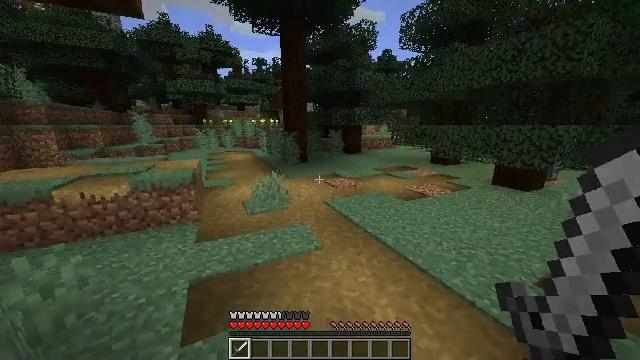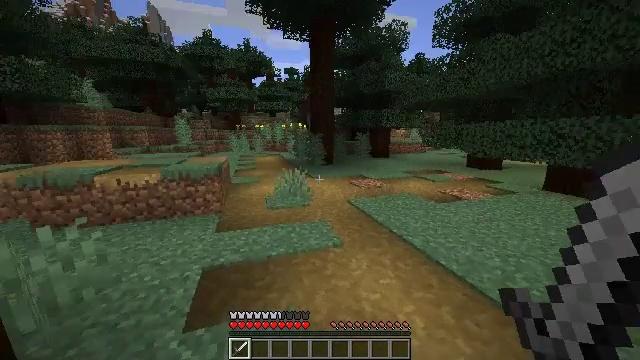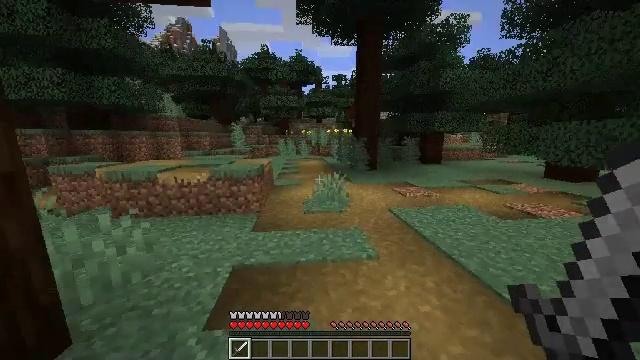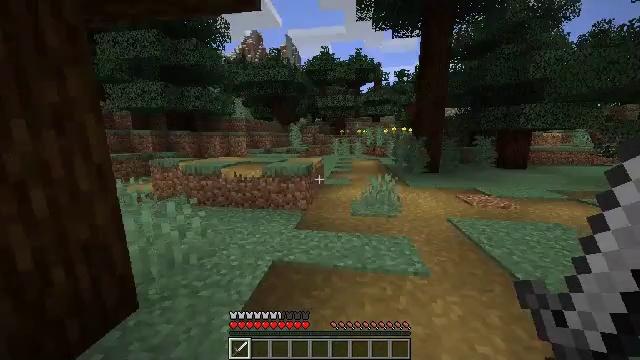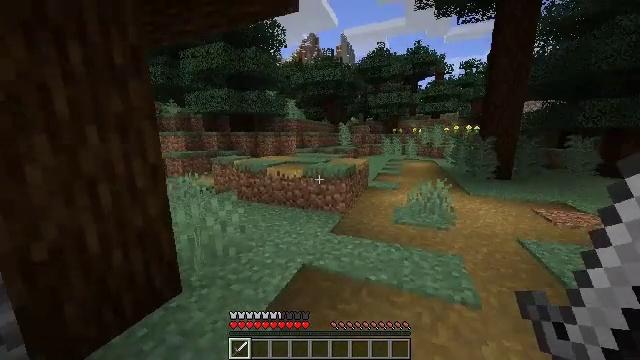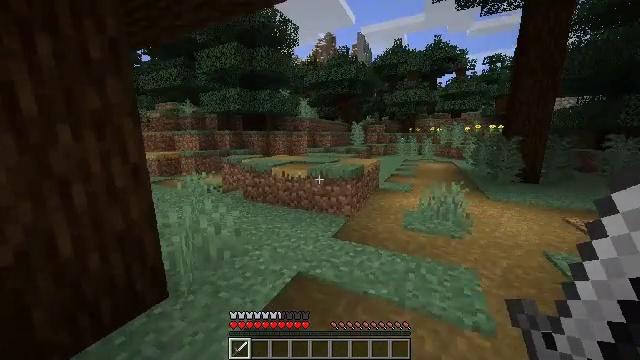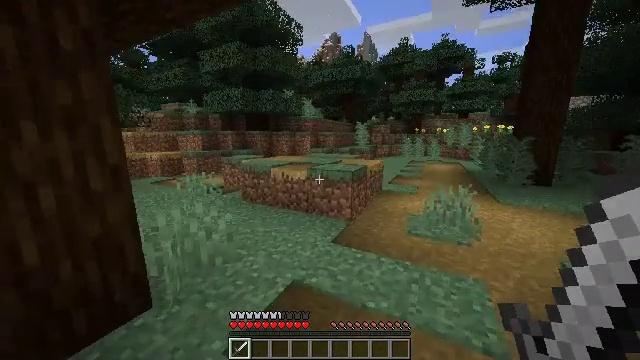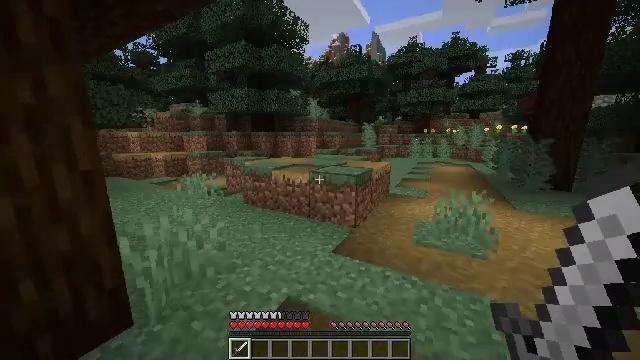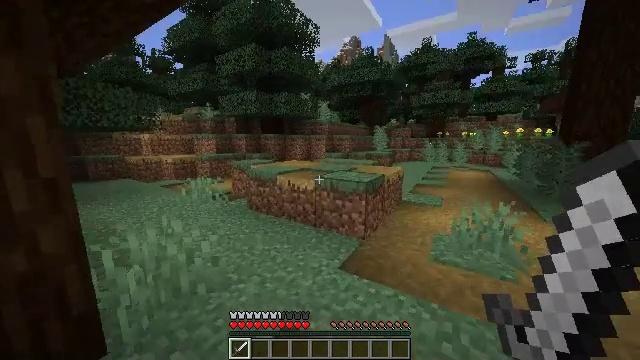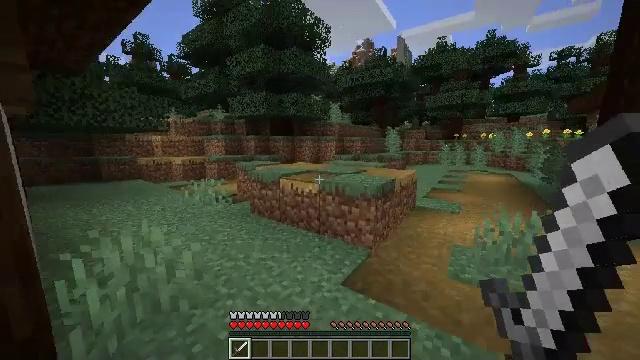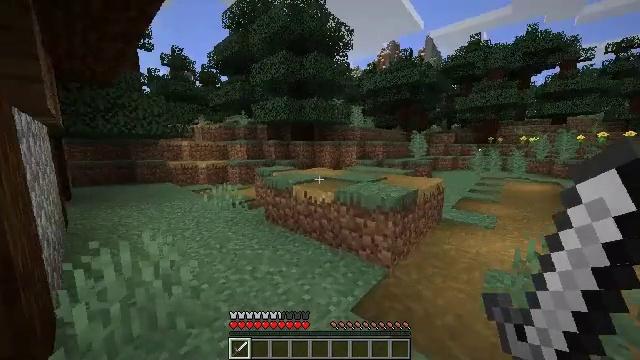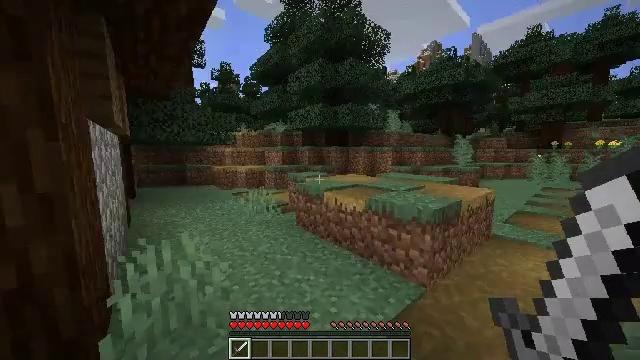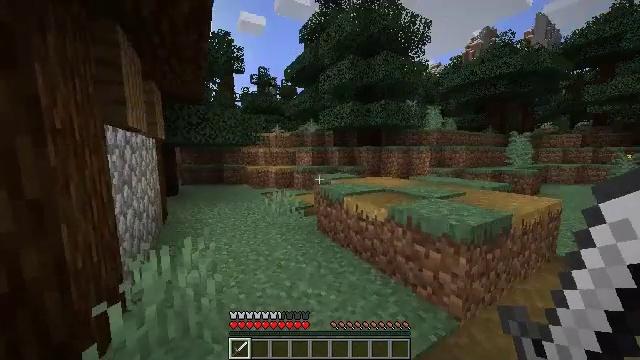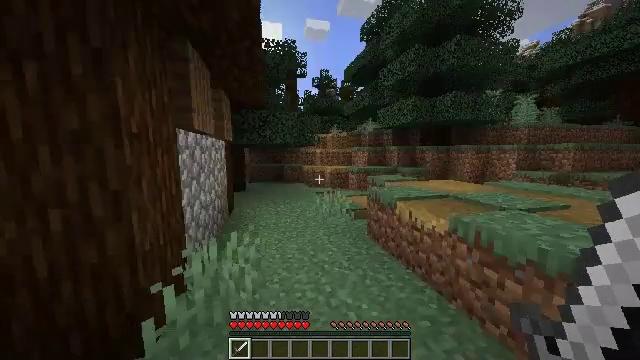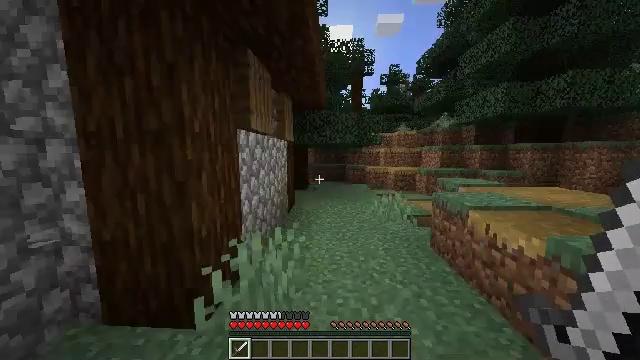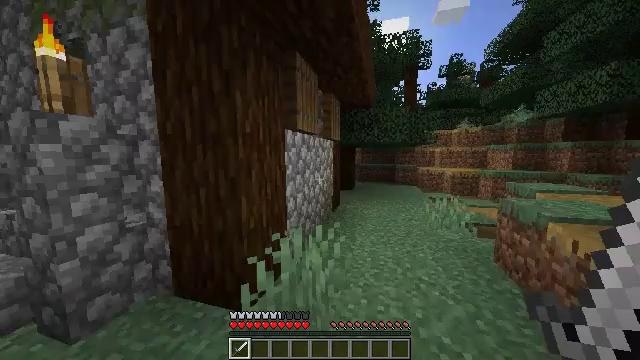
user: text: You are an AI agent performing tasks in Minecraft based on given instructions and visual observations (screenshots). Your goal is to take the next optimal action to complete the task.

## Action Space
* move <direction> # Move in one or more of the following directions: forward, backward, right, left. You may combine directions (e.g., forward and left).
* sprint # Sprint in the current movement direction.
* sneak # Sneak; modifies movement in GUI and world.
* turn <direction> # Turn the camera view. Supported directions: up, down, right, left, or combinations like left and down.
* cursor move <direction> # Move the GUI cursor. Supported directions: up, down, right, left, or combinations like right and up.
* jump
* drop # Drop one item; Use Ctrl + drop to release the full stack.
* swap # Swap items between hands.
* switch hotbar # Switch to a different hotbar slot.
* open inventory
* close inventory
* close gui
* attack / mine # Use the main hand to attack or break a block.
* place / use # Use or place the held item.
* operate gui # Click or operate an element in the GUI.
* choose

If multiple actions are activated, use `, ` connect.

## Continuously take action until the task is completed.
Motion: motion action
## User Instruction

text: Break the spruce leaves to clear the area.
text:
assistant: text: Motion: move forward and move right, sprint, turn left and up
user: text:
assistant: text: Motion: move forward and move right, sprint, turn left and up
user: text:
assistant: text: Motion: move forward and move right, sprint, turn left
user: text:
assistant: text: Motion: move forward and move right, sprint, turn left
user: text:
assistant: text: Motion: move forward, sprint, turn left
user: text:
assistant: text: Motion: move forward, sprint, turn left
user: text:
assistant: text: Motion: move forward, sprint, turn left
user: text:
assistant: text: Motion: move forward, sprint, turn left
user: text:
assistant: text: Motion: move forward and move right, sprint, turn left
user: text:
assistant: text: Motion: move forward and move right, sprint, turn left and up
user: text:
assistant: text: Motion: move forward and move right, sprint, turn left and up
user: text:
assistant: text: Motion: move forward and move right, sprint, turn left
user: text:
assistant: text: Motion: move forward and move right, sprint, turn left
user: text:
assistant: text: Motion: move forward and move right, sprint, turn left
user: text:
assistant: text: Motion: move forward and move right, turn left
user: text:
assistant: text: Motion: move right, turn left
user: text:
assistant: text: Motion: move right, turn left
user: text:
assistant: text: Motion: move right, turn left
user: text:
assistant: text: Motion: move left, turn left
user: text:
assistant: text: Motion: move left, turn left
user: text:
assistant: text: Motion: move forward and move left, turn left
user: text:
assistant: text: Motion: move forward and move left, turn left
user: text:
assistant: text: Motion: move forward and move left
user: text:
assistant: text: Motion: move forward
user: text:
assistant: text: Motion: move forward
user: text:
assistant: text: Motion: move forward, sprint
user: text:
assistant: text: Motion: move forward, sprint
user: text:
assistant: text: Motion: move forward, sprint
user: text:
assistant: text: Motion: move forward, sprint
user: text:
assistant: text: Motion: move forward, sprint, turn left